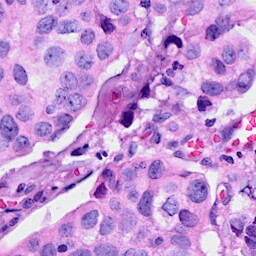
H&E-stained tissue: Breast